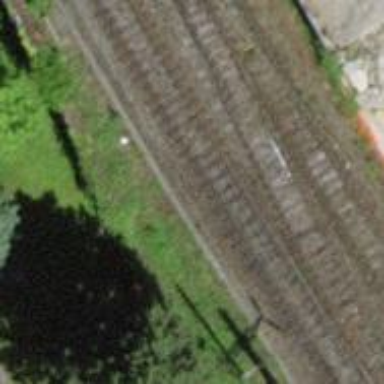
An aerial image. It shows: Single railway track with electrification through contact line.